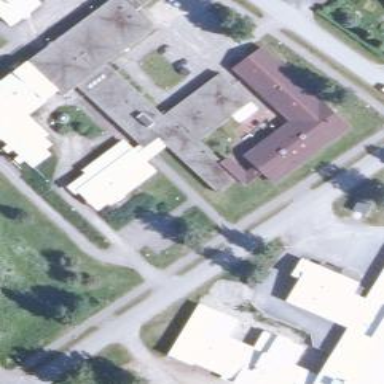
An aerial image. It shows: Building.